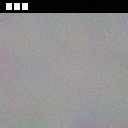
Screen state: on